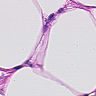
Metastatic tissue present: no